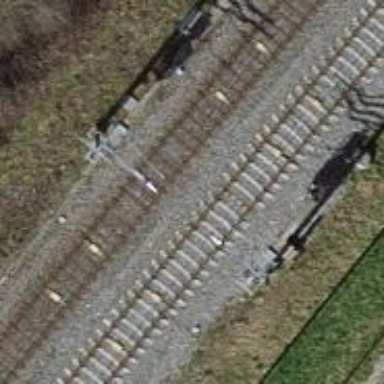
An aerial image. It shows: Railway signal.